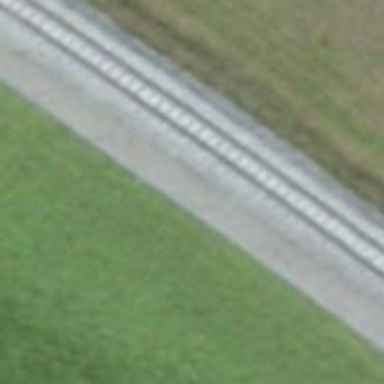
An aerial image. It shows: Railway signal.